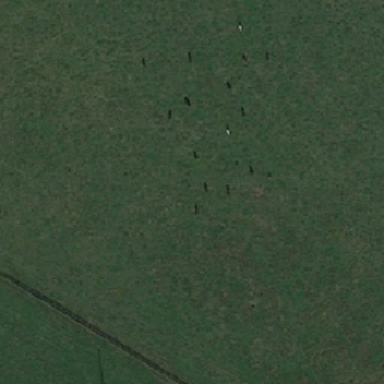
There was vast grass planted in the land .